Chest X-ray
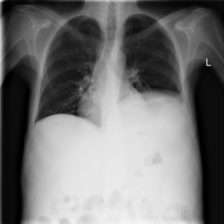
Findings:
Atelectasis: positive
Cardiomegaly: negative
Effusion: negative
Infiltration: negative
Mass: negative
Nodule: negative
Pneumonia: negative
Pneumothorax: negative
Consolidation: negative
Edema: negative
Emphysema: negative
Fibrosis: negative
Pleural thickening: negative
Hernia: negative